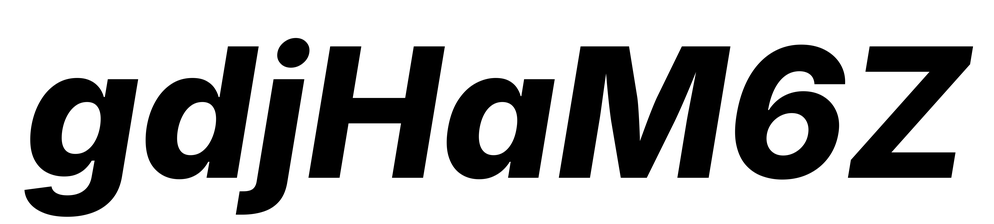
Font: Inter-Italic_ExtraBold_Italic